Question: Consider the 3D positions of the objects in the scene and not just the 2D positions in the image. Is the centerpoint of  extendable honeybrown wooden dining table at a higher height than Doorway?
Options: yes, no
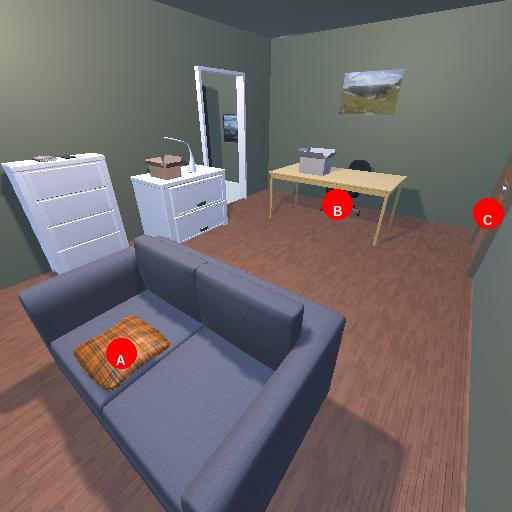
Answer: yes